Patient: sex F, age 56
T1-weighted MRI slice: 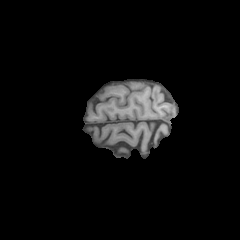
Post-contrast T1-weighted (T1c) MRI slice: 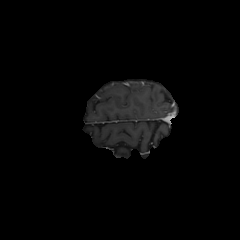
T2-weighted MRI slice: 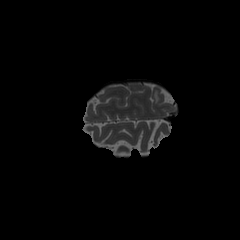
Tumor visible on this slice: yes
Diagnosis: Glioblastoma, IDH-wildtype
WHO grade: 4